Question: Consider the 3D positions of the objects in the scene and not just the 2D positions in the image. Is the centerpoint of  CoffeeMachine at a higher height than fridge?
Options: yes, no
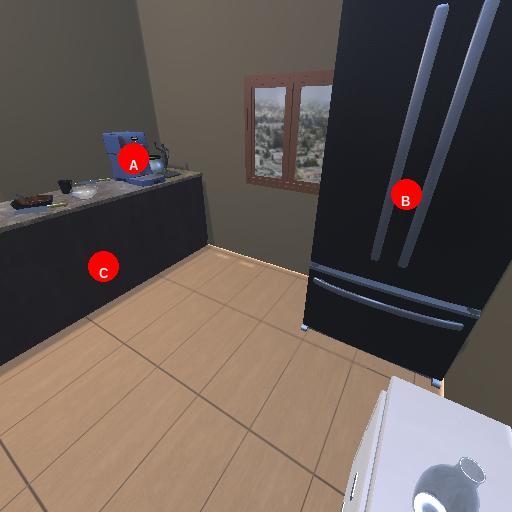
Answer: yes